Question: I'm working on a Node/Express webApp which take a lot of dependency client side.
I was analyzing all the packet in the Network tab in firefox devtool and I saw something strange for me...

Why is firefox waiting every 6 request to send 6 new ?
All of theses request is pointing to the same server.
Can I do something to this ?
Like make all of them at the same time or it's out of my power ?
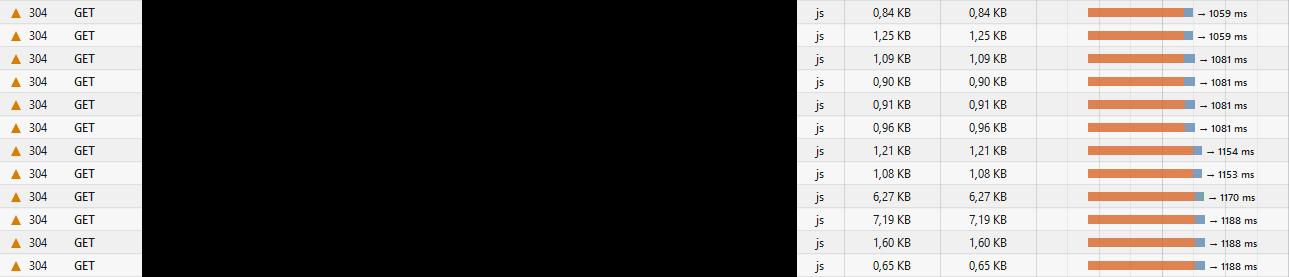
Answer: Currently the default number for maximum connections per host for Firefox (and Chrome for that matter) is 6.
For Firefox, this value can be changed by navigating to 'about:config' and then changing the value for 'network.http.max-persistent-connections-per-server'.